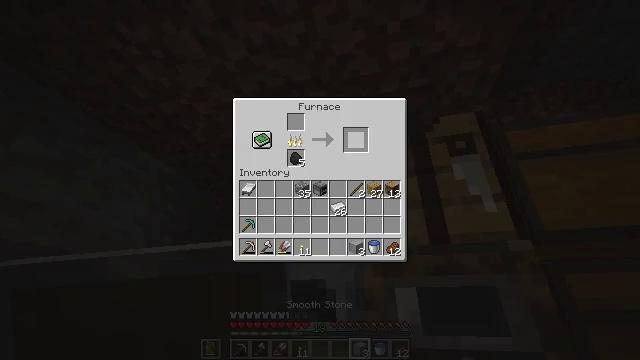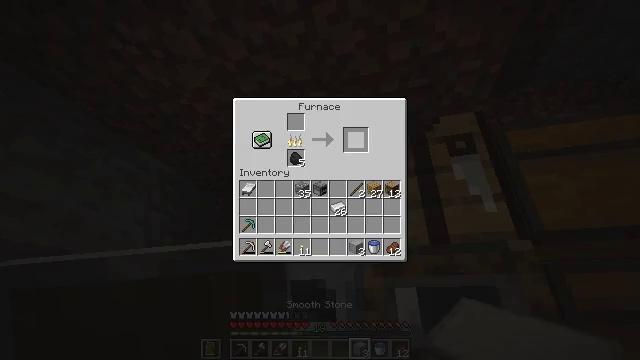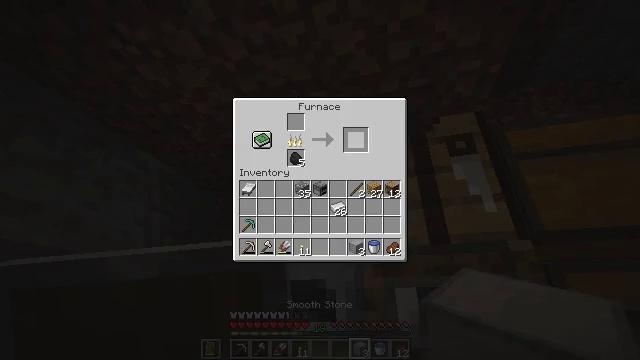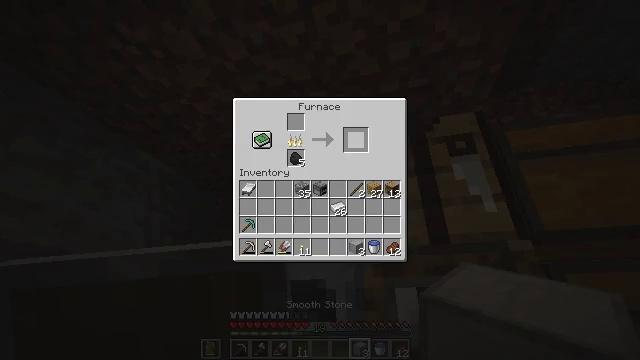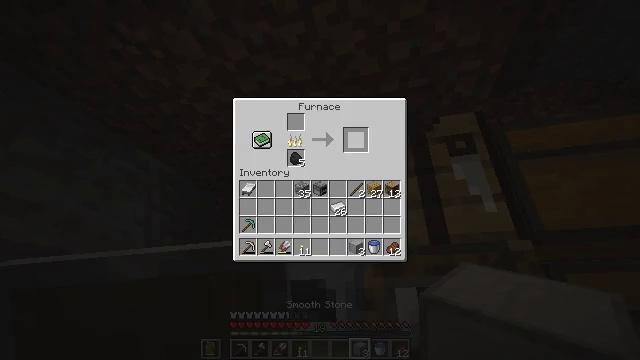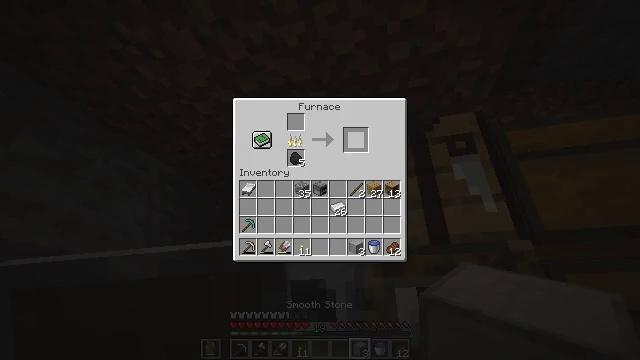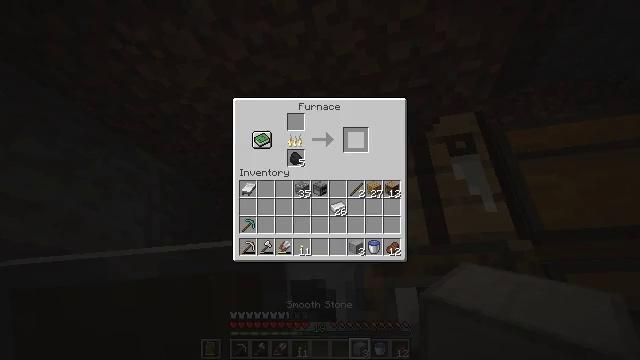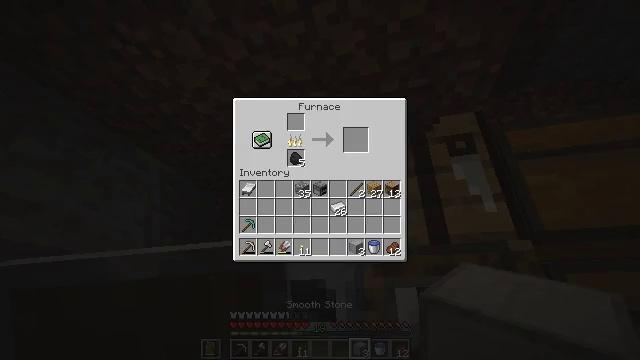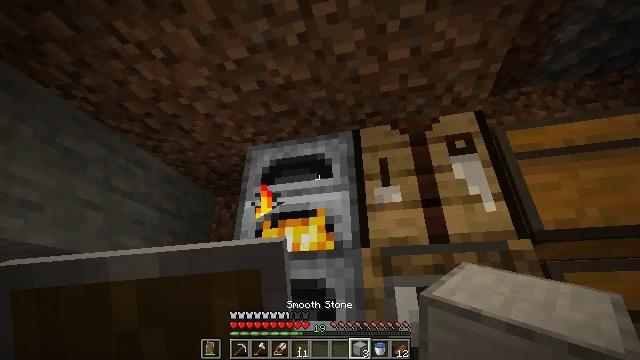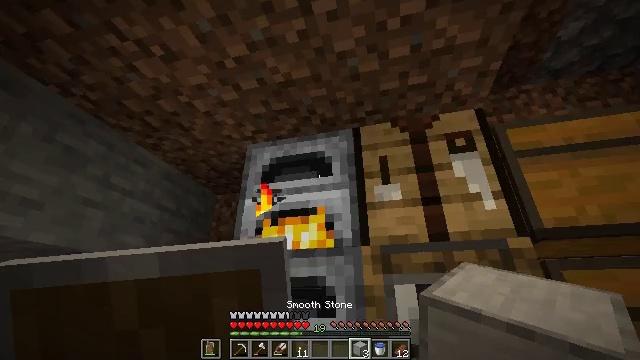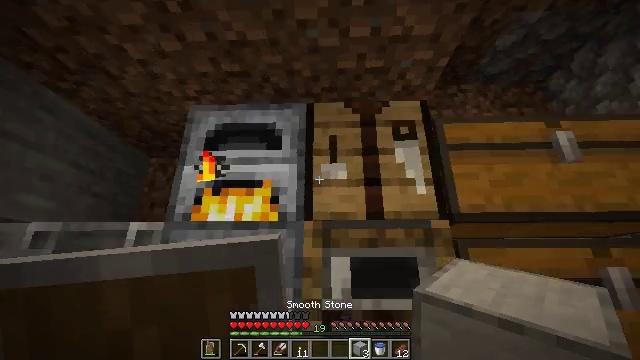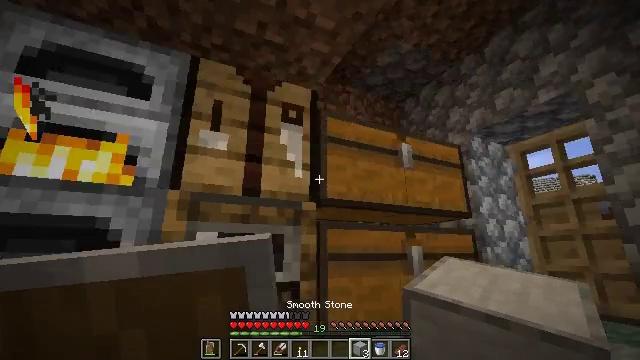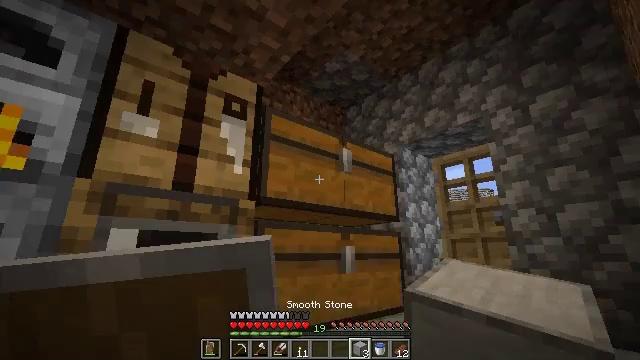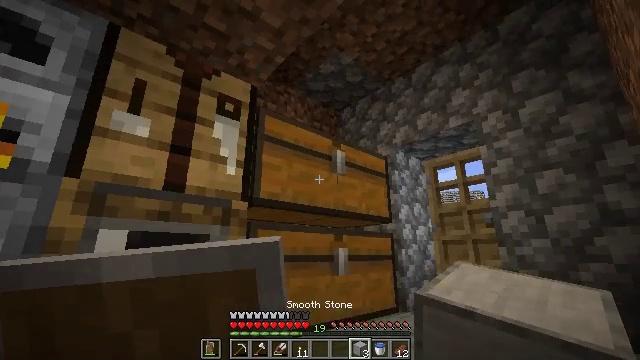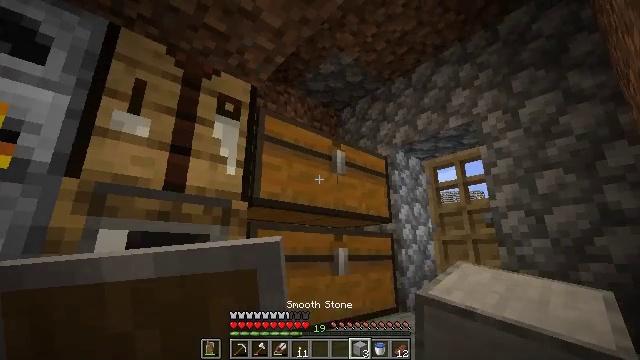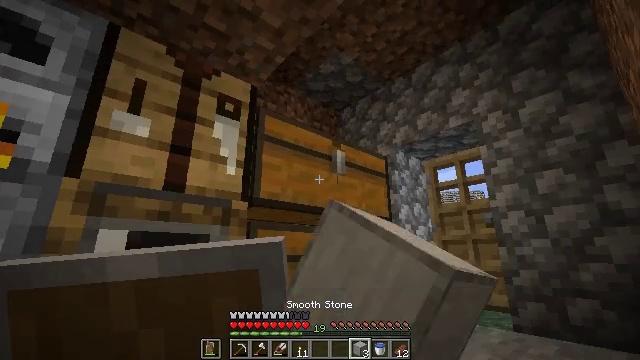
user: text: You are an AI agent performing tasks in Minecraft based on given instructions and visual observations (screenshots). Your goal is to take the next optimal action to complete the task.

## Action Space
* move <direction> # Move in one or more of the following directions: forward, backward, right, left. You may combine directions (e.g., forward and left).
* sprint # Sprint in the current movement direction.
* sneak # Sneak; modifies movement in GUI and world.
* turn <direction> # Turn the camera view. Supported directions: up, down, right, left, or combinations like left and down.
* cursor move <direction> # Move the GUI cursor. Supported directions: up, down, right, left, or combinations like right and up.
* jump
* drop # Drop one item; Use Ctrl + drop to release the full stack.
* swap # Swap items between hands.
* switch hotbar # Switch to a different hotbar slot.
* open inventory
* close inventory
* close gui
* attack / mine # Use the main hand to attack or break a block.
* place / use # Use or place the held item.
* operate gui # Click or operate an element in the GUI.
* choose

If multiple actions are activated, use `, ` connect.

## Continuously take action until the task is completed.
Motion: motion action
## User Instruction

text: Open the crafting grid and create a blast furnace.
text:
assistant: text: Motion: open gui
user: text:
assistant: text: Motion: no_op
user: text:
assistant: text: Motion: no_op
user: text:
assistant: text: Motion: no_op
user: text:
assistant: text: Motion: no_op
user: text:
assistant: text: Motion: no_op
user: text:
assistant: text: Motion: cursor move right and down
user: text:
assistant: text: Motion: no_op
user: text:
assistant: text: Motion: close gui
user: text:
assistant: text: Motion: turn right and down
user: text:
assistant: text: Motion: turn right and down
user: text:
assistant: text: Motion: turn right
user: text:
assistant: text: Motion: turn right
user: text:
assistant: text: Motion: use / place
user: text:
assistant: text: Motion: use / place
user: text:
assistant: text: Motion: no_op
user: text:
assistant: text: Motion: no_op
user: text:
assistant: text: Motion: no_op
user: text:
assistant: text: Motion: open gui
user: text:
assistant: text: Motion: no_op
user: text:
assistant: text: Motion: cursor move right and up
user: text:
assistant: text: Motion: no_op
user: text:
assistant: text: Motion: no_op
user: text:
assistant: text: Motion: no_op
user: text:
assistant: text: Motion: no_op
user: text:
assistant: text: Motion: no_op
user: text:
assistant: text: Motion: no_op
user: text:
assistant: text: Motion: no_op
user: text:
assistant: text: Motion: no_op
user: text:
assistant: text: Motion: close gui